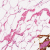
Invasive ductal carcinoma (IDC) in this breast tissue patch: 0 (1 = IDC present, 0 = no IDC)